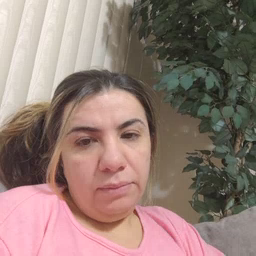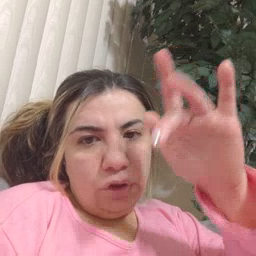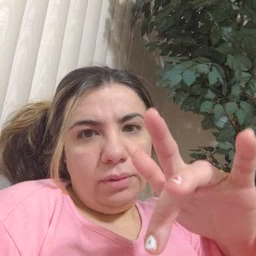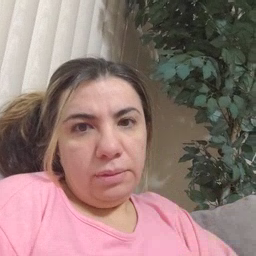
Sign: touch